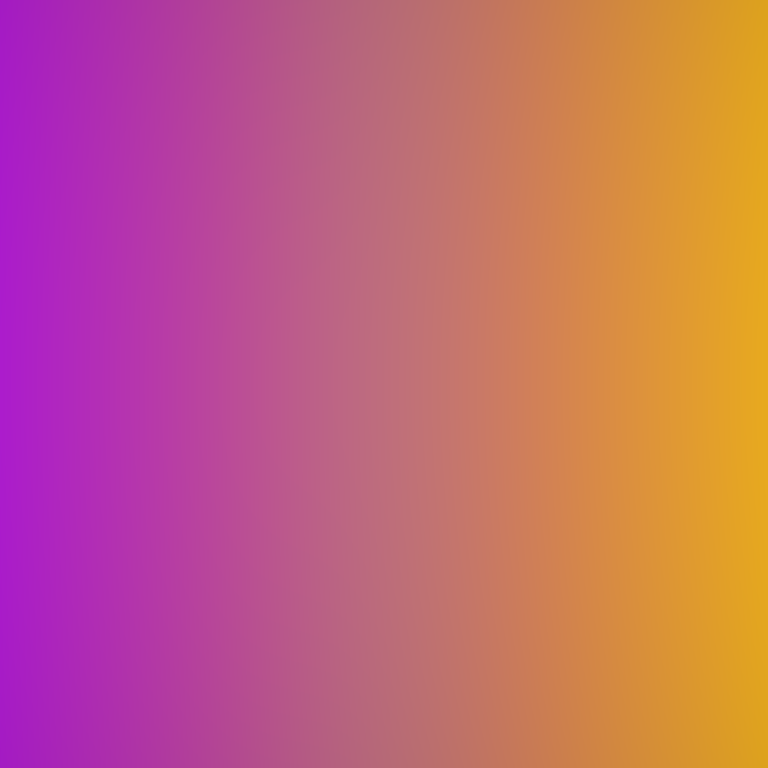
Abstract light effect, smooth gradient from violet to golden yellow, serene atmosphere, soft glow, no room, no furniture, no objects.